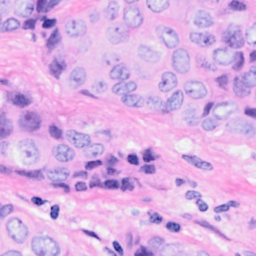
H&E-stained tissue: Breast